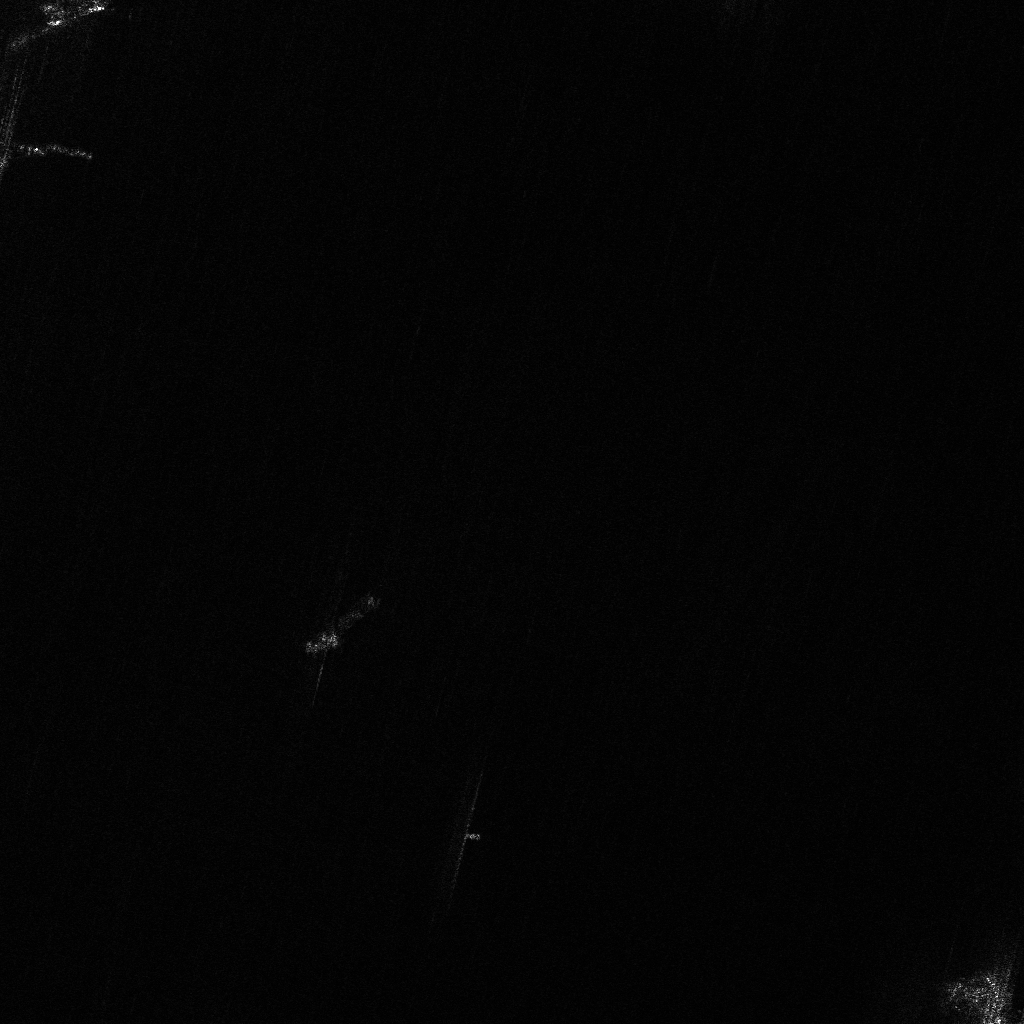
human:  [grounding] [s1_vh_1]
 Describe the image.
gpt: In the satellite image, there is  <ref>1 large container </ref> <box>[[5, -3, 8, 5, 68]]</box> located at top left,  <ref>1 medium container </ref> <box>[[44, 80, 47, 82, 25]]</box> located at bottom,  <ref>2 medium container </ref> <box>[[0, 13, 4, 14, 15], [4, 14, 9, 15, 16]]</box> located at top left.